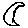
Label: moon